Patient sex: M
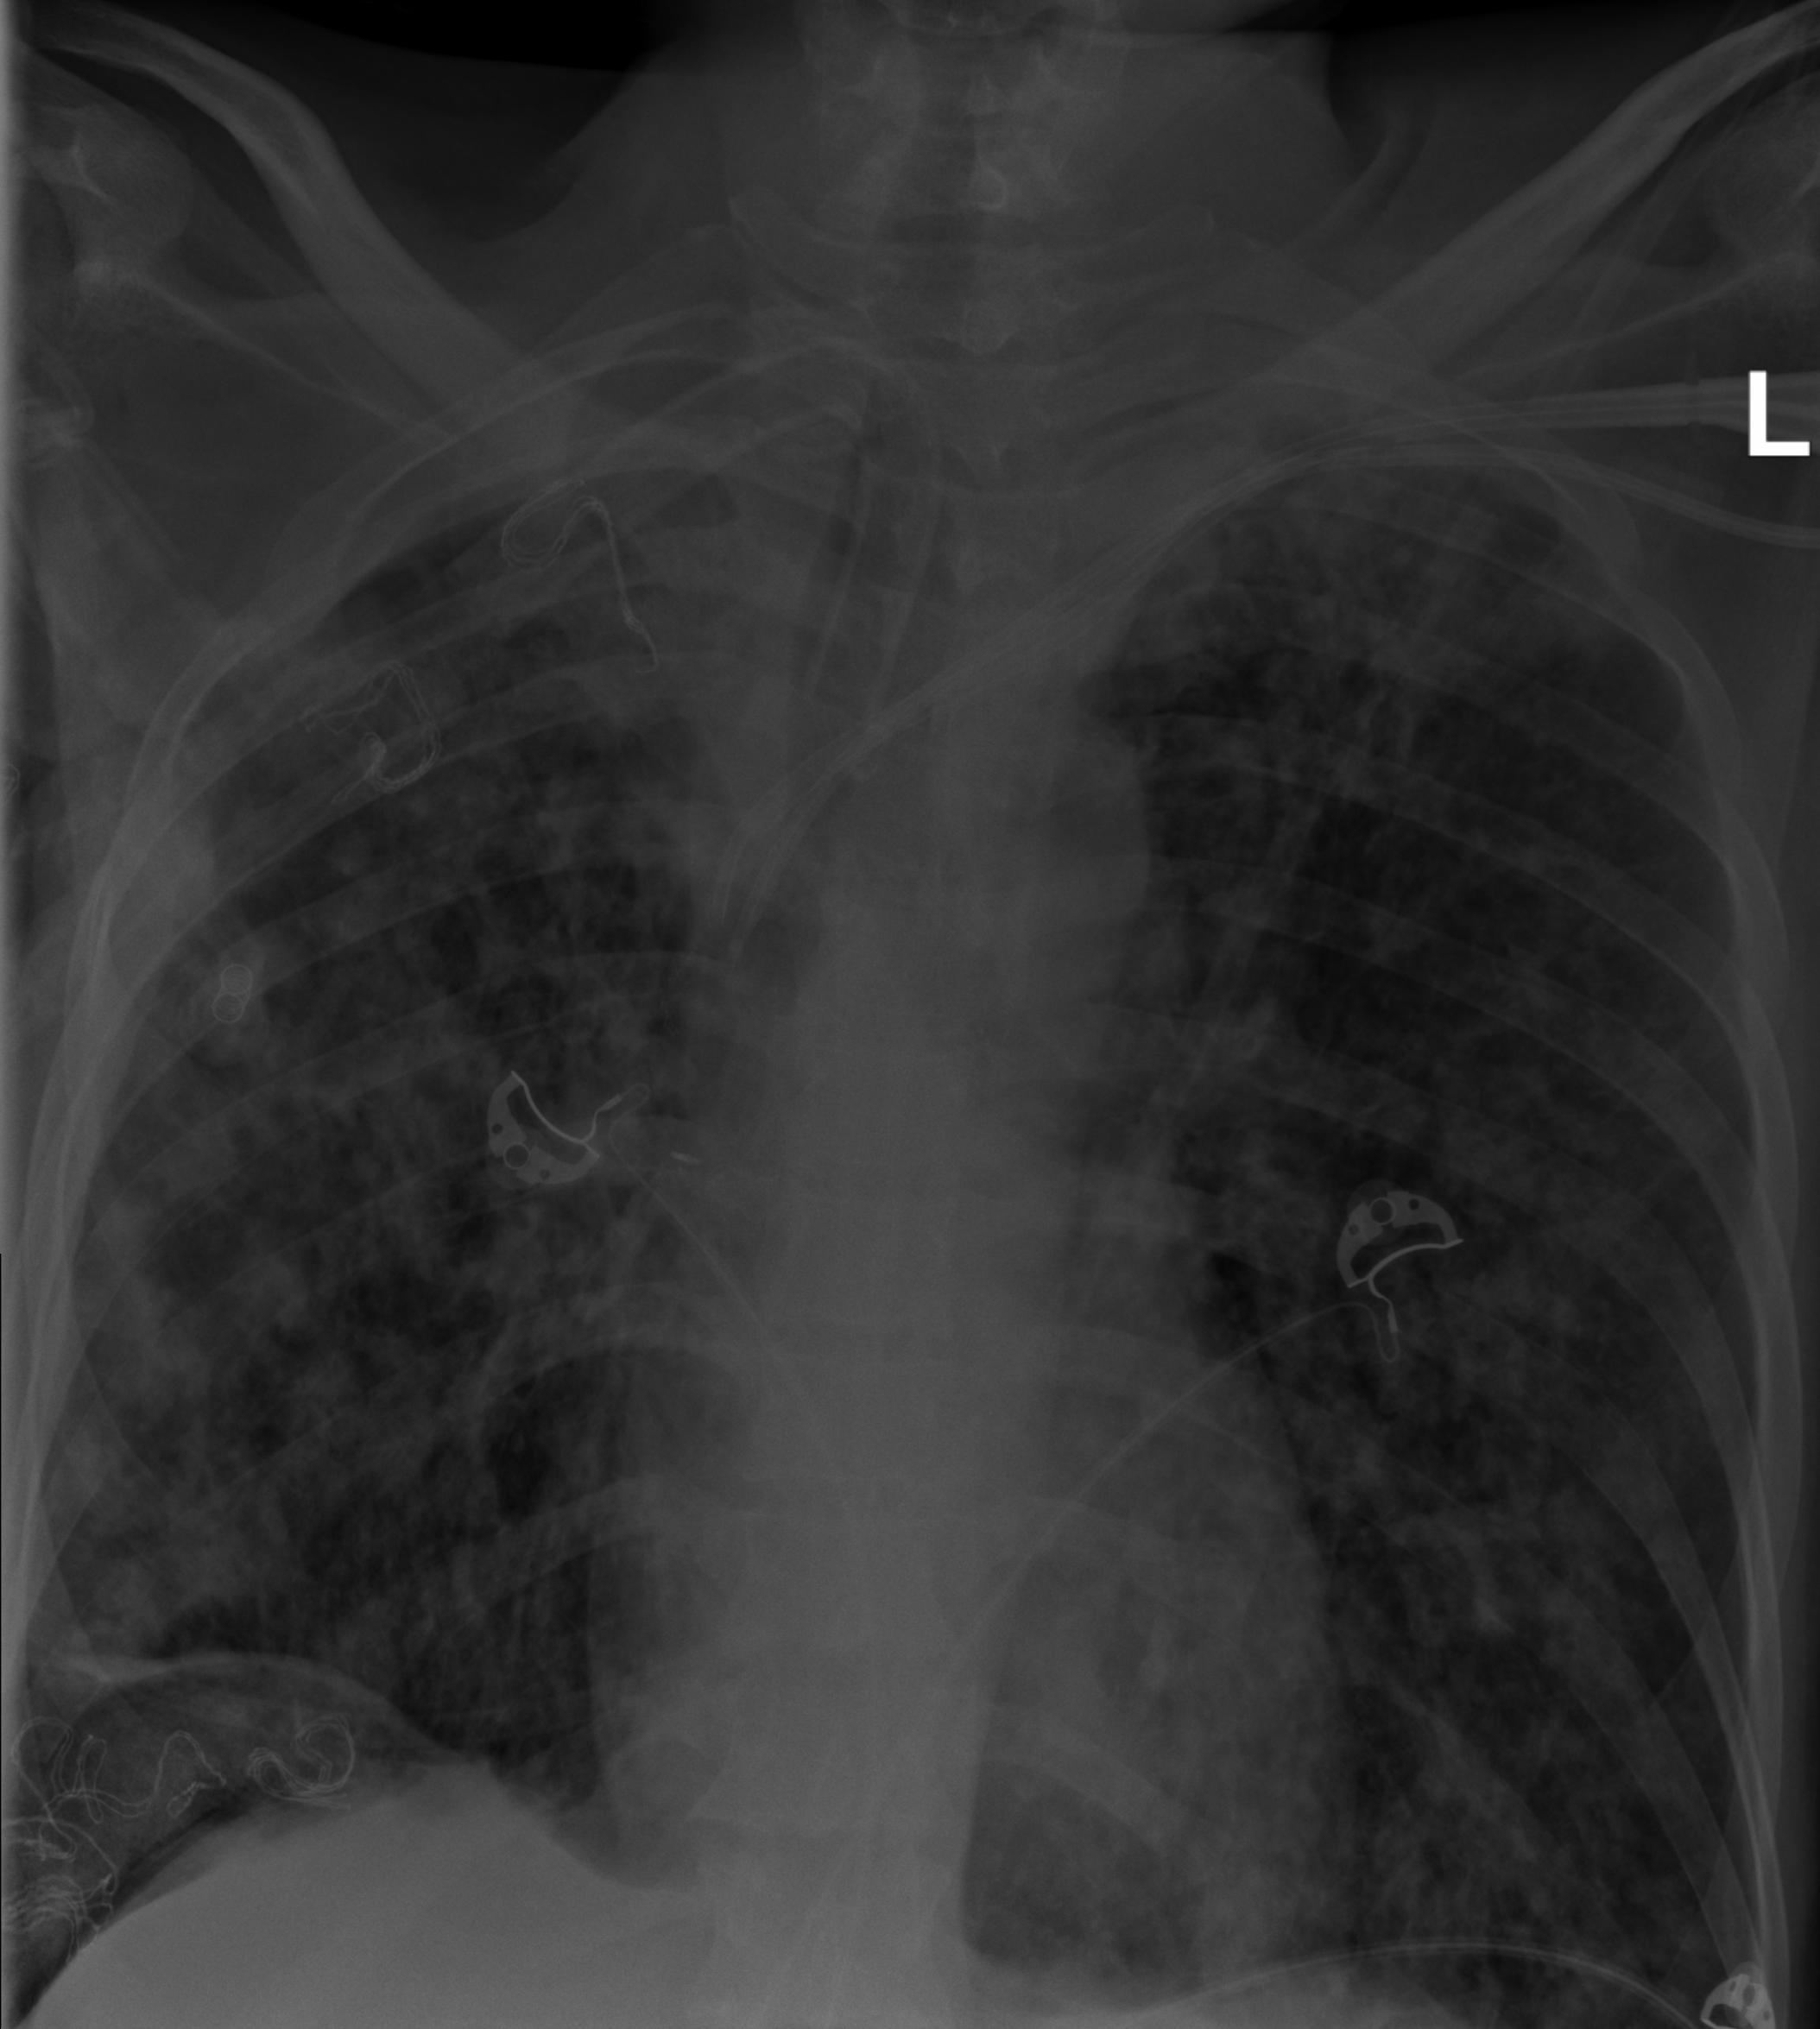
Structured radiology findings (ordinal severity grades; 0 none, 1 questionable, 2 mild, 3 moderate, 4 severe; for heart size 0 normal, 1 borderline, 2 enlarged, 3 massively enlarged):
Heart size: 0
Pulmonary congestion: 0
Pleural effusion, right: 2
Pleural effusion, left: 0
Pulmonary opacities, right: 3
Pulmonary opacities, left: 3
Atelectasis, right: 3
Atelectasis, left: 2